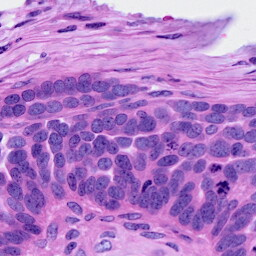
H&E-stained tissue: Ovarian